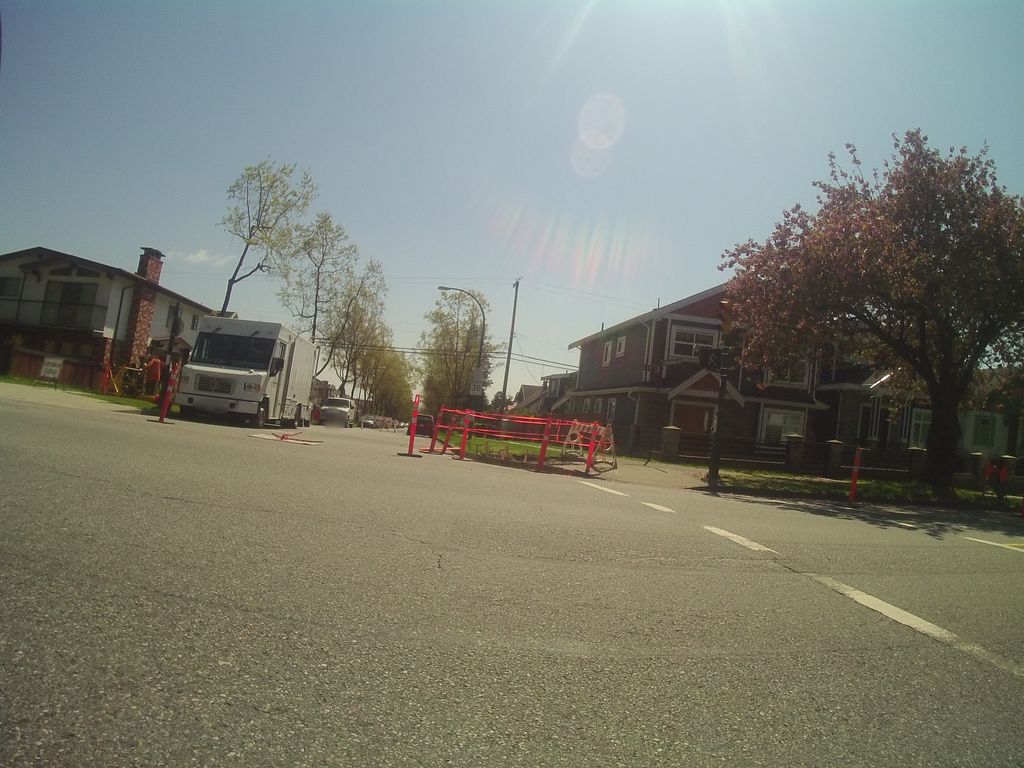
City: vancouver